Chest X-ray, AP view. Patient: 46 years old, sex M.
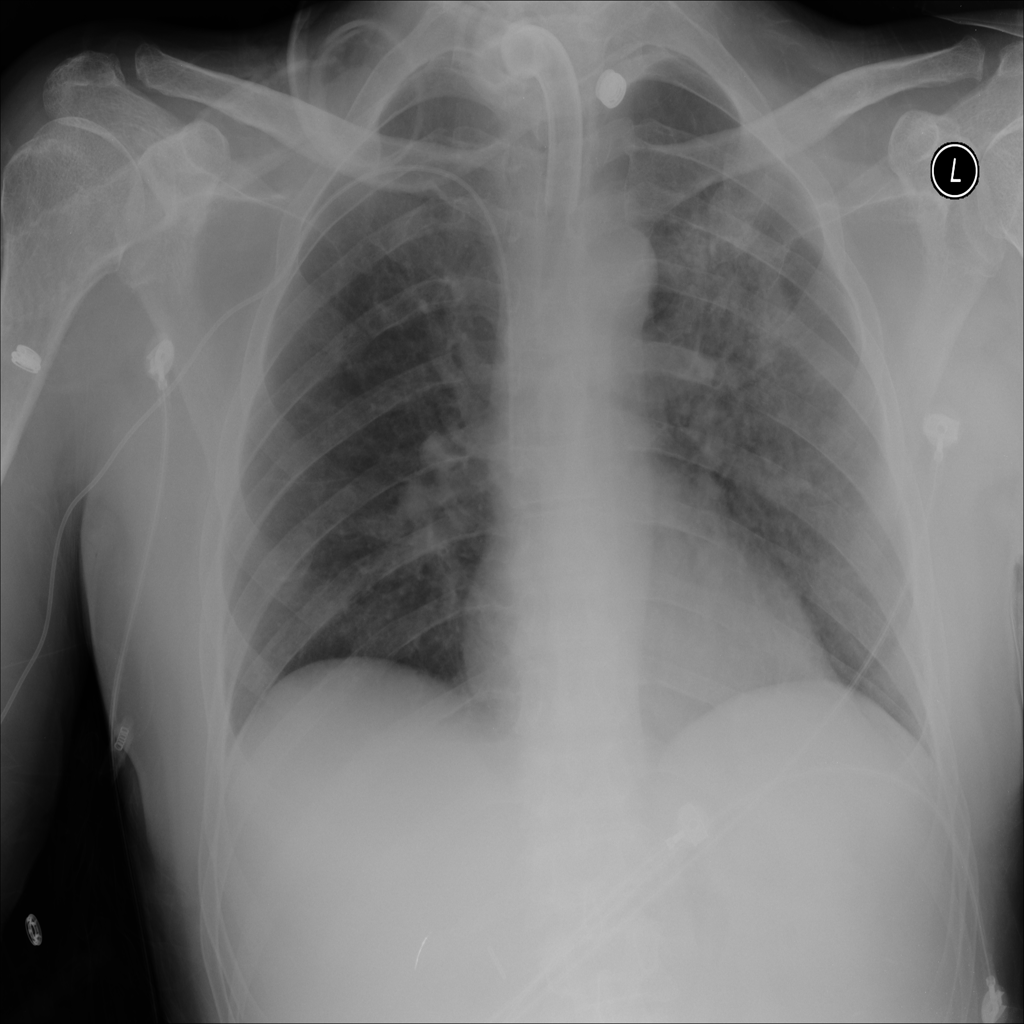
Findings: Infiltration